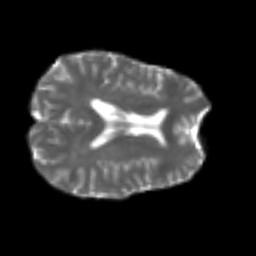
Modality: T2w
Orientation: axial
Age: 40
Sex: female
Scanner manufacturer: siemens
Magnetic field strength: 3 T
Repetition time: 4.987 s
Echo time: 0.0792 s